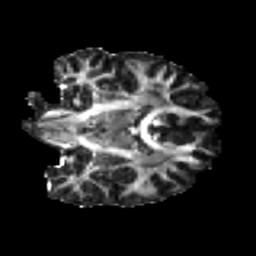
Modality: FA
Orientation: coronal
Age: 24
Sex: male
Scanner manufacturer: ge
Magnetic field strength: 3 T
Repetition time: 7.8 s
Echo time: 0.0606 s